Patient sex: M
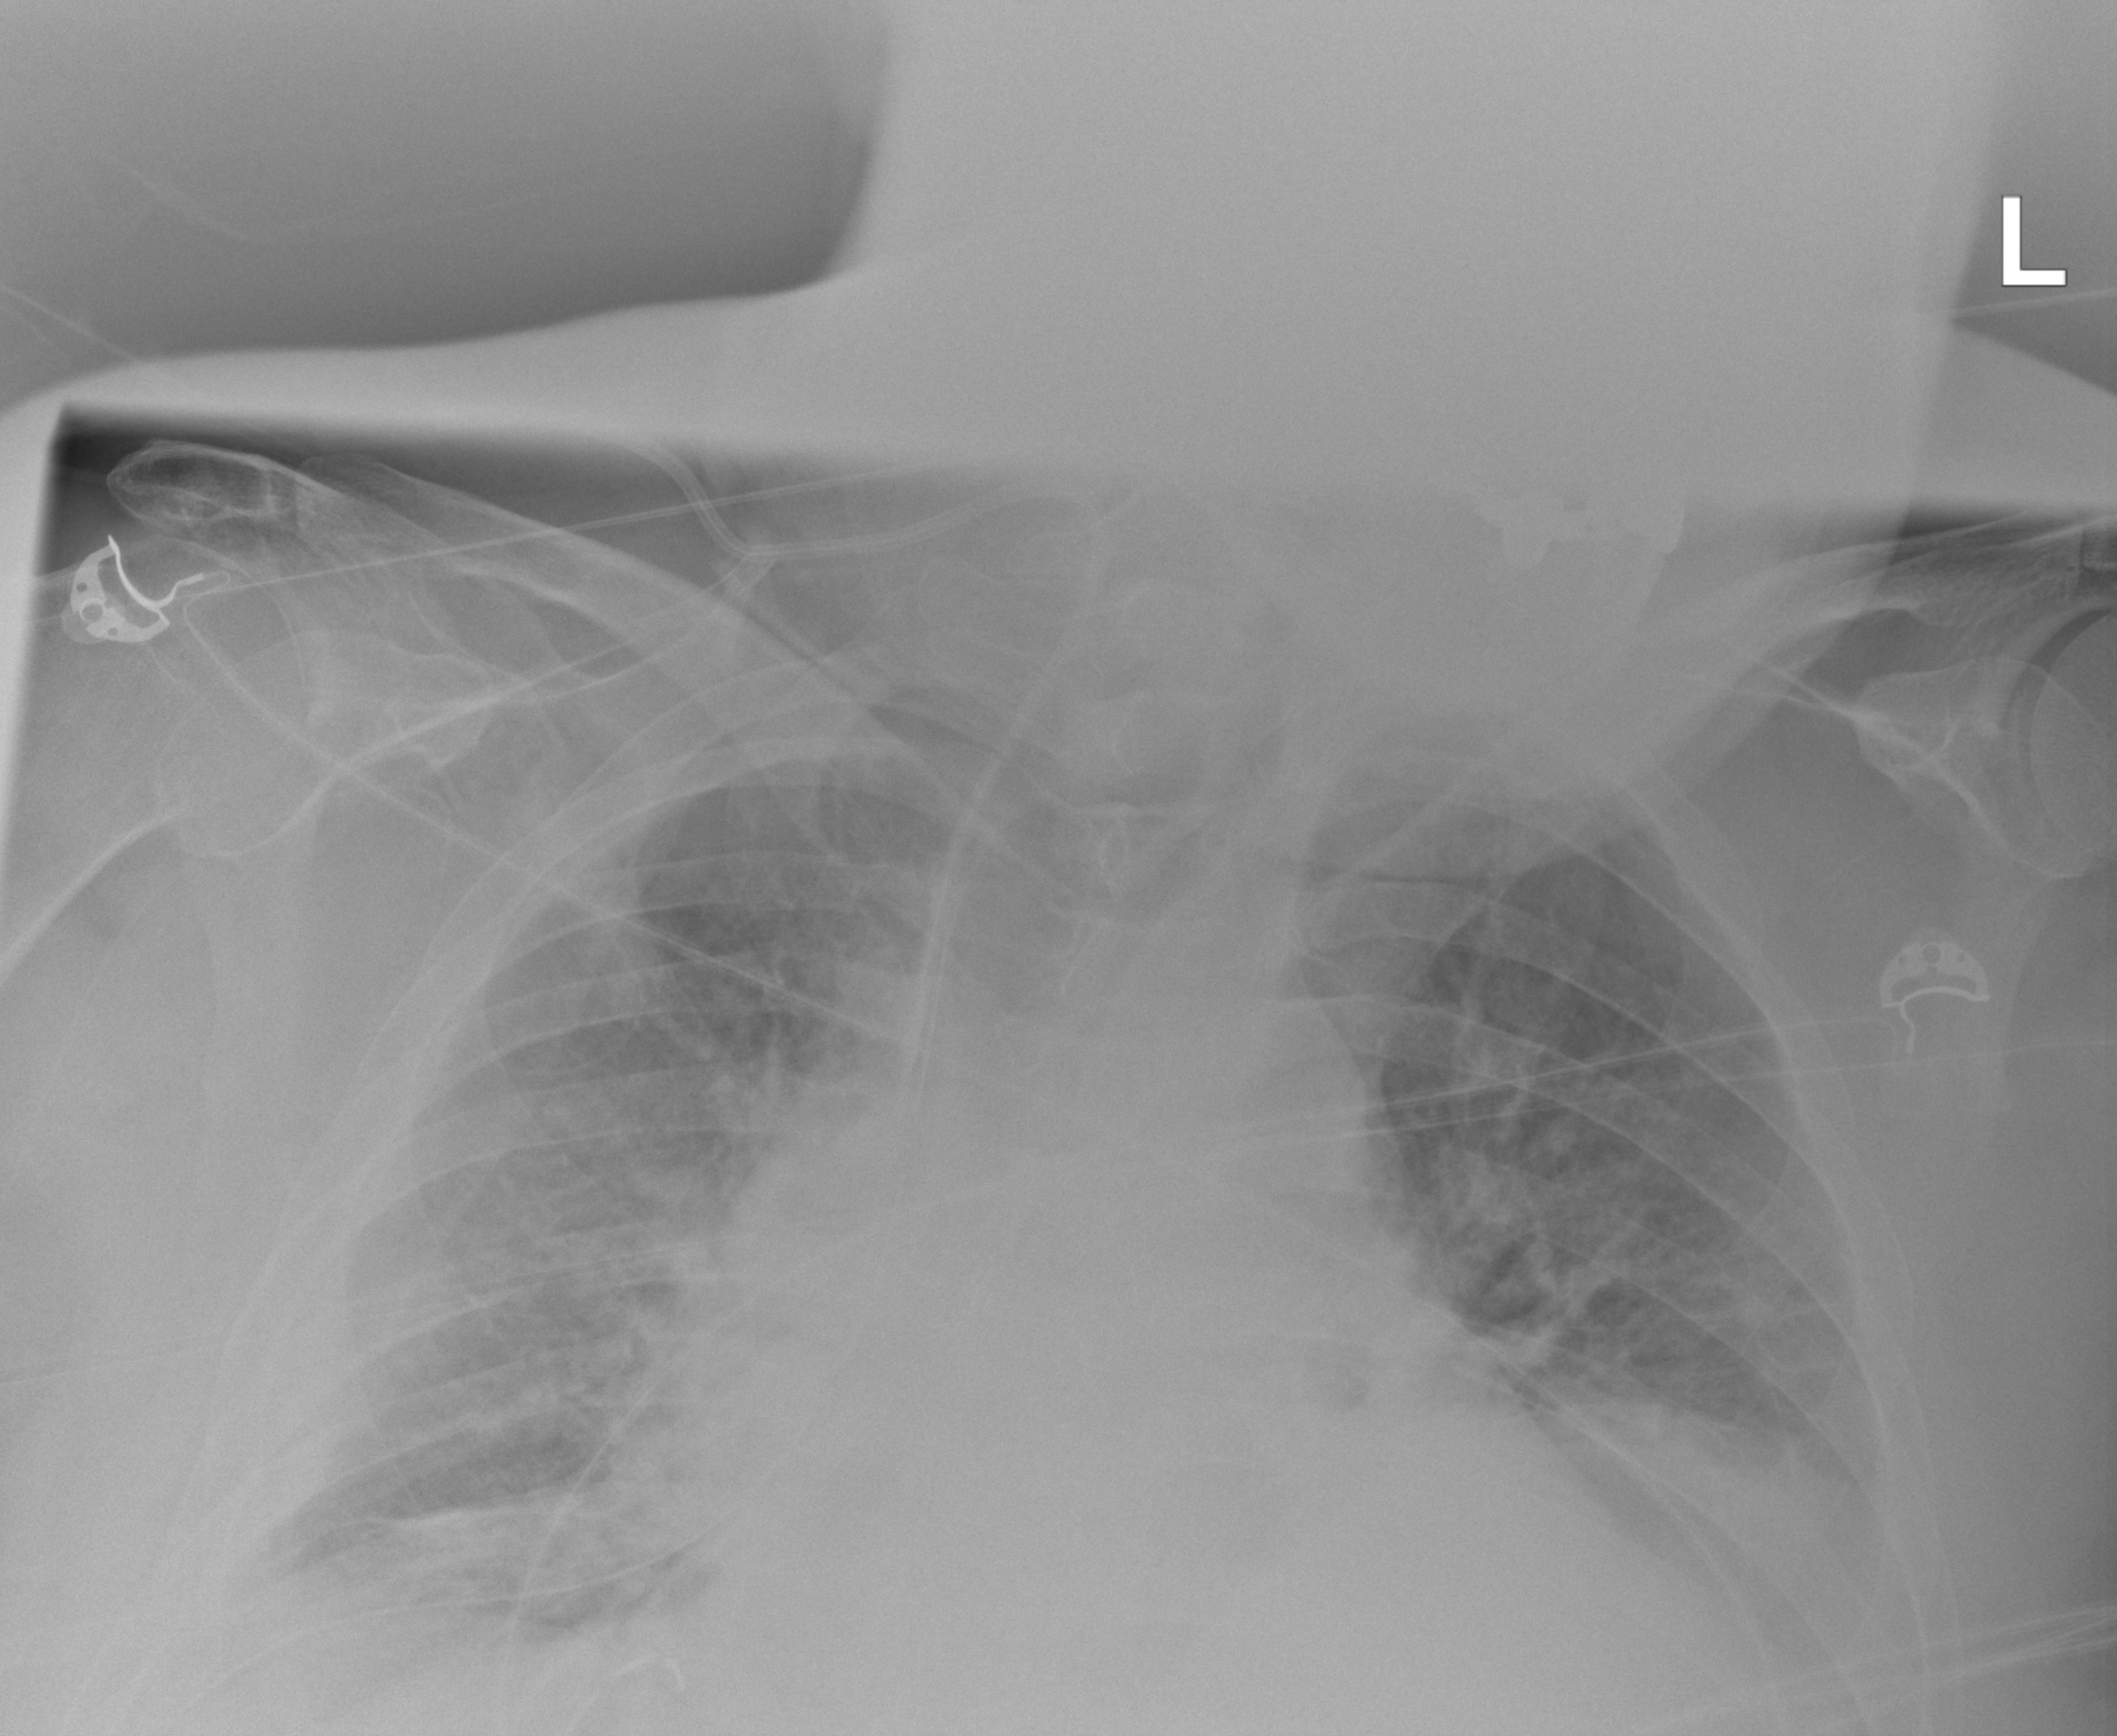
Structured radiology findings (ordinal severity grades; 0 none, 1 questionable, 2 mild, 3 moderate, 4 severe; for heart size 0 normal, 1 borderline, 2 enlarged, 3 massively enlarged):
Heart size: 2
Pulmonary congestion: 2
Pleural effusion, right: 2
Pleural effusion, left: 0
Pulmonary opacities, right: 2
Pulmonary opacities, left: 1
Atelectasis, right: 2
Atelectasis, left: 2